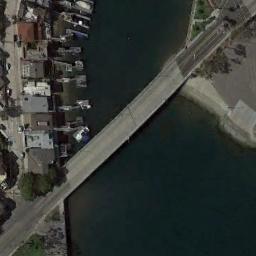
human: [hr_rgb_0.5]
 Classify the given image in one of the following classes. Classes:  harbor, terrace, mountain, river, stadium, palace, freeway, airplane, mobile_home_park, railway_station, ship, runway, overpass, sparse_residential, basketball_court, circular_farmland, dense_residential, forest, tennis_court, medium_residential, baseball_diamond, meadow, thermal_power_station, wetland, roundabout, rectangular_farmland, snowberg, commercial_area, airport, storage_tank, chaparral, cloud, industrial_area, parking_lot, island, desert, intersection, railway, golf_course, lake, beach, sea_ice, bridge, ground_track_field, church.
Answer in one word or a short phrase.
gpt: bridge